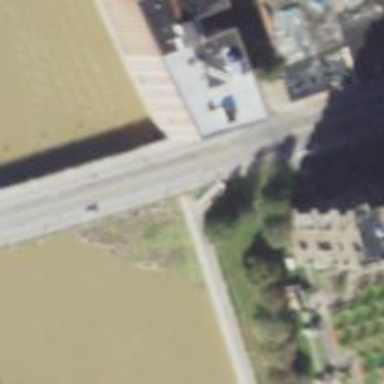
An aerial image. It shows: Tertiary road passing over bridge.